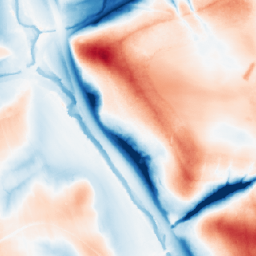
Category: classical
Decomposition family: gaussian
Decomposition parameters: sigma: 20
Upsampling method: nearest
Upsampling parameters: scale: 4
Upsampling scale: 4